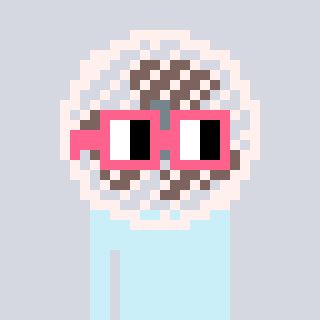
a pixel art character with square pink glasses, a fan-shaped head and a grayscale-colored body on a cool background